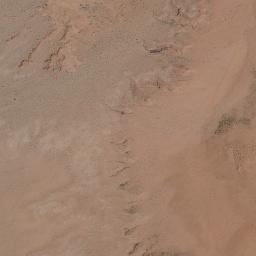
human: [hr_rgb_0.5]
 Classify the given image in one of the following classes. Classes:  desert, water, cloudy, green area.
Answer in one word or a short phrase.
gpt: desert